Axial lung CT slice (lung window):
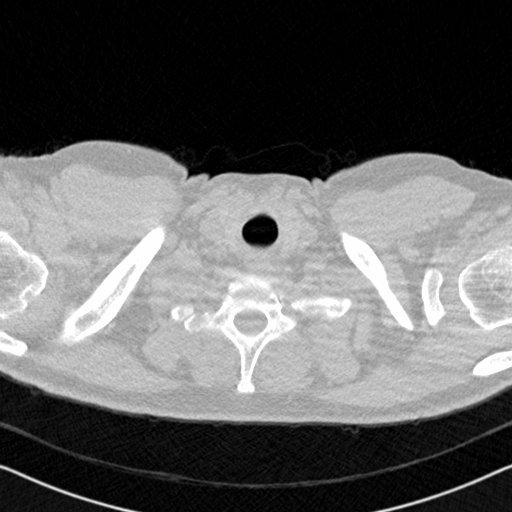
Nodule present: no